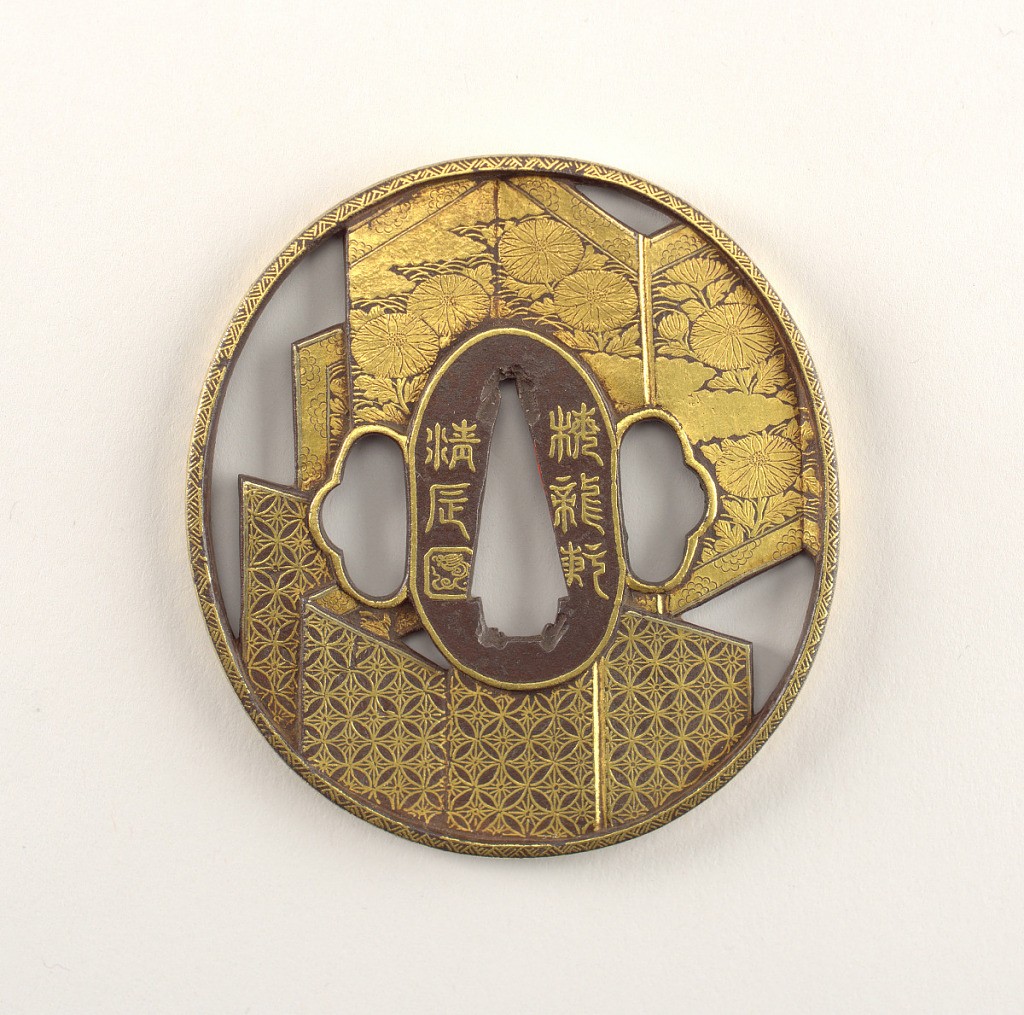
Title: Tsuba
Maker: Bairiuken Kiyonaga, Japanese
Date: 1830–43
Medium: Iron, gold inlay, gold leaf
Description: This Kenji style tsuba is naga maru (round) in shape and has a gilded mimi kaku koniku (a square rim with slight rounding). The decoration uses maru bori (round surface carving) with nunome kin zogan (an inlay of gold leaf affixed to a serrated ground), and shows byō bu issō (a pair of folding screens) with patterns.

At the center is the nakago-ana, an opening through which the sword passes. Surrounding this is the seppadai, a flat oval area that is migaki (burnished) and rimmed in gold. On either side are ryō-hitsu openings, both of the suhama type, symbolically represents the coastline of Horai, the holy island of the Immortals.